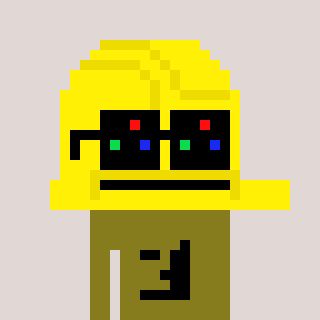
a pixel art character with square black sunglasses, a construction helmet-shaped head and a gunk-colored body on a warm background